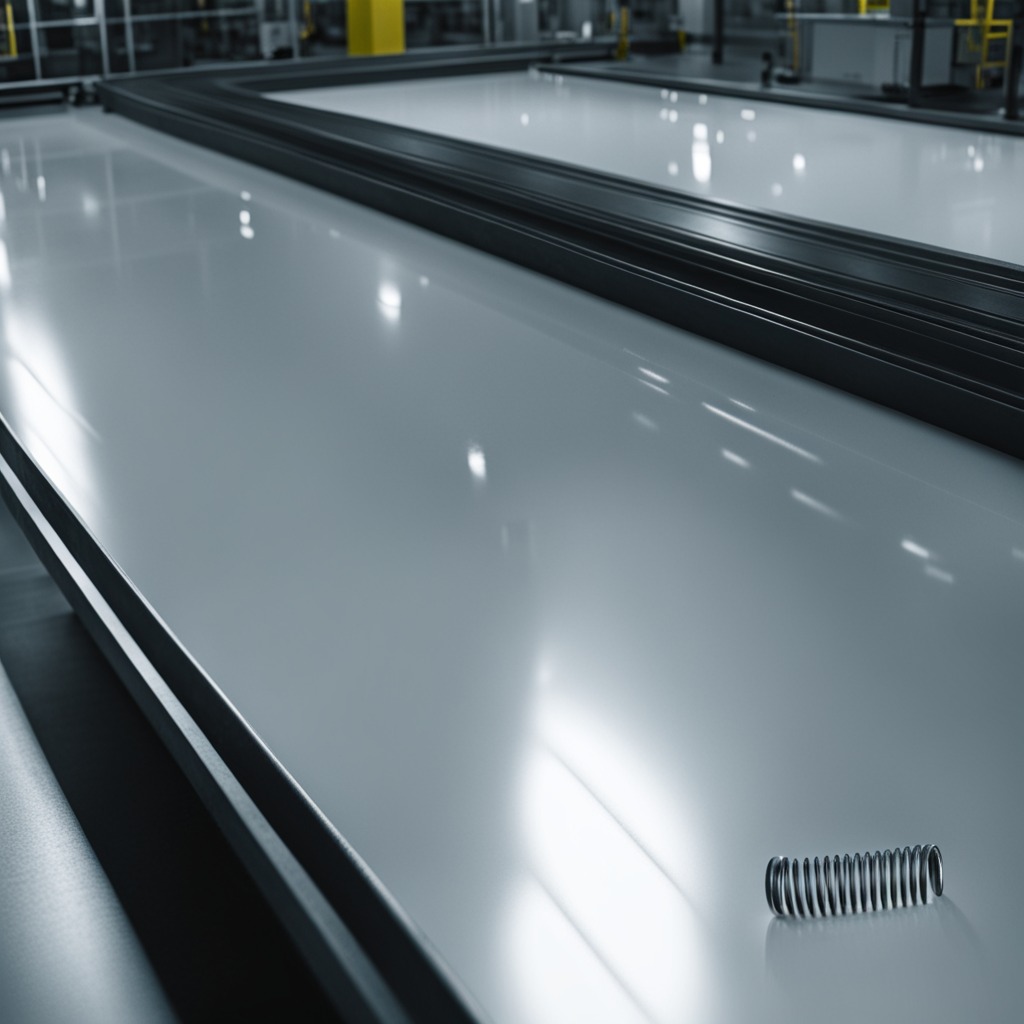
A coiled metal spring is lying on a high-gloss table in a ship maintenance bay industrial lighting.